Question: I am new to BlackBerry Web Works.I am following the instruction for development given on development site.While packaging the Application I am getting this error in command prompt : "[ERROR] feature cannot be found in any extension(blackberry. pin .memo)".
Before going to this step I have already created project folder with config.xml and index.html and also zip file of application components properly.And now trying to package the application.But I am getting error like:

Please help me to figure out this error.
Thanks
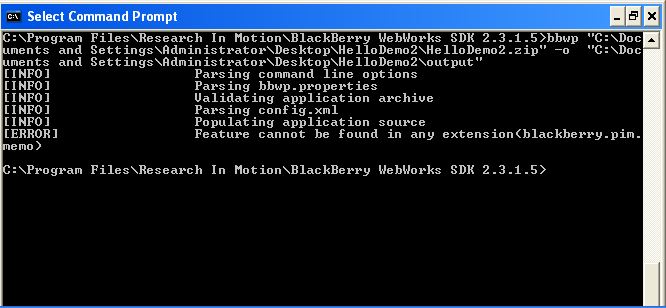
Answer: Finally I got the solution after a lot of searching and analogy.
This error occurs when either we have added some feature in config.xml which we are not using in our application or when we are using same feature but not defined in "feature" tag in config.xml. It is the same case with "spinner" ,"sms" etc.
In my case it was because of "memo" ,which I was defining in config.xml but didn't use any Contact feature in my Application.So it producing error like "feature cannot be found in any extension(blackberry. pin .memo)".